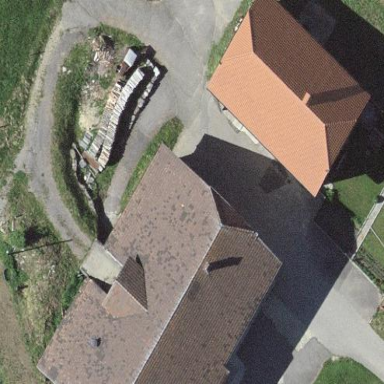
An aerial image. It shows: Gabled roof on residential building.